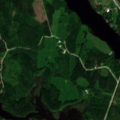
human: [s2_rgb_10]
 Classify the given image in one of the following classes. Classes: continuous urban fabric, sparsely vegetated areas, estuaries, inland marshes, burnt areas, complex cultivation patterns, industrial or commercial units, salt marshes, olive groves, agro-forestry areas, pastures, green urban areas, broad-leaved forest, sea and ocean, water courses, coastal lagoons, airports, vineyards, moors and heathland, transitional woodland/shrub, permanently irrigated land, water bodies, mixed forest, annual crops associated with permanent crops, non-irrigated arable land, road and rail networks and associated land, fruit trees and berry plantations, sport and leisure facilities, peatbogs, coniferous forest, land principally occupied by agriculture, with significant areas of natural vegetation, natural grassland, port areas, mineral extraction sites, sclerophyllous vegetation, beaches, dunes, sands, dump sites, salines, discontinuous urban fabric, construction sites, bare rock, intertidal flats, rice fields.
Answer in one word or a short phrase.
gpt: land principally occupied by agriculture, with significant areas of natural vegetation, coniferous forest, mixed forest, water bodies